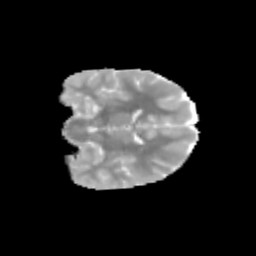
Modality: MD
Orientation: coronal
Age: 11
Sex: male
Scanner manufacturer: siemens
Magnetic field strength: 3 T
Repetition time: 3.8 s
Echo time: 0.07 s